Interaction volume radius: 10 \u00c5
Interaction volume height: 40 \u00c5
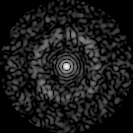
Disorder parameter: 0.8215